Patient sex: M
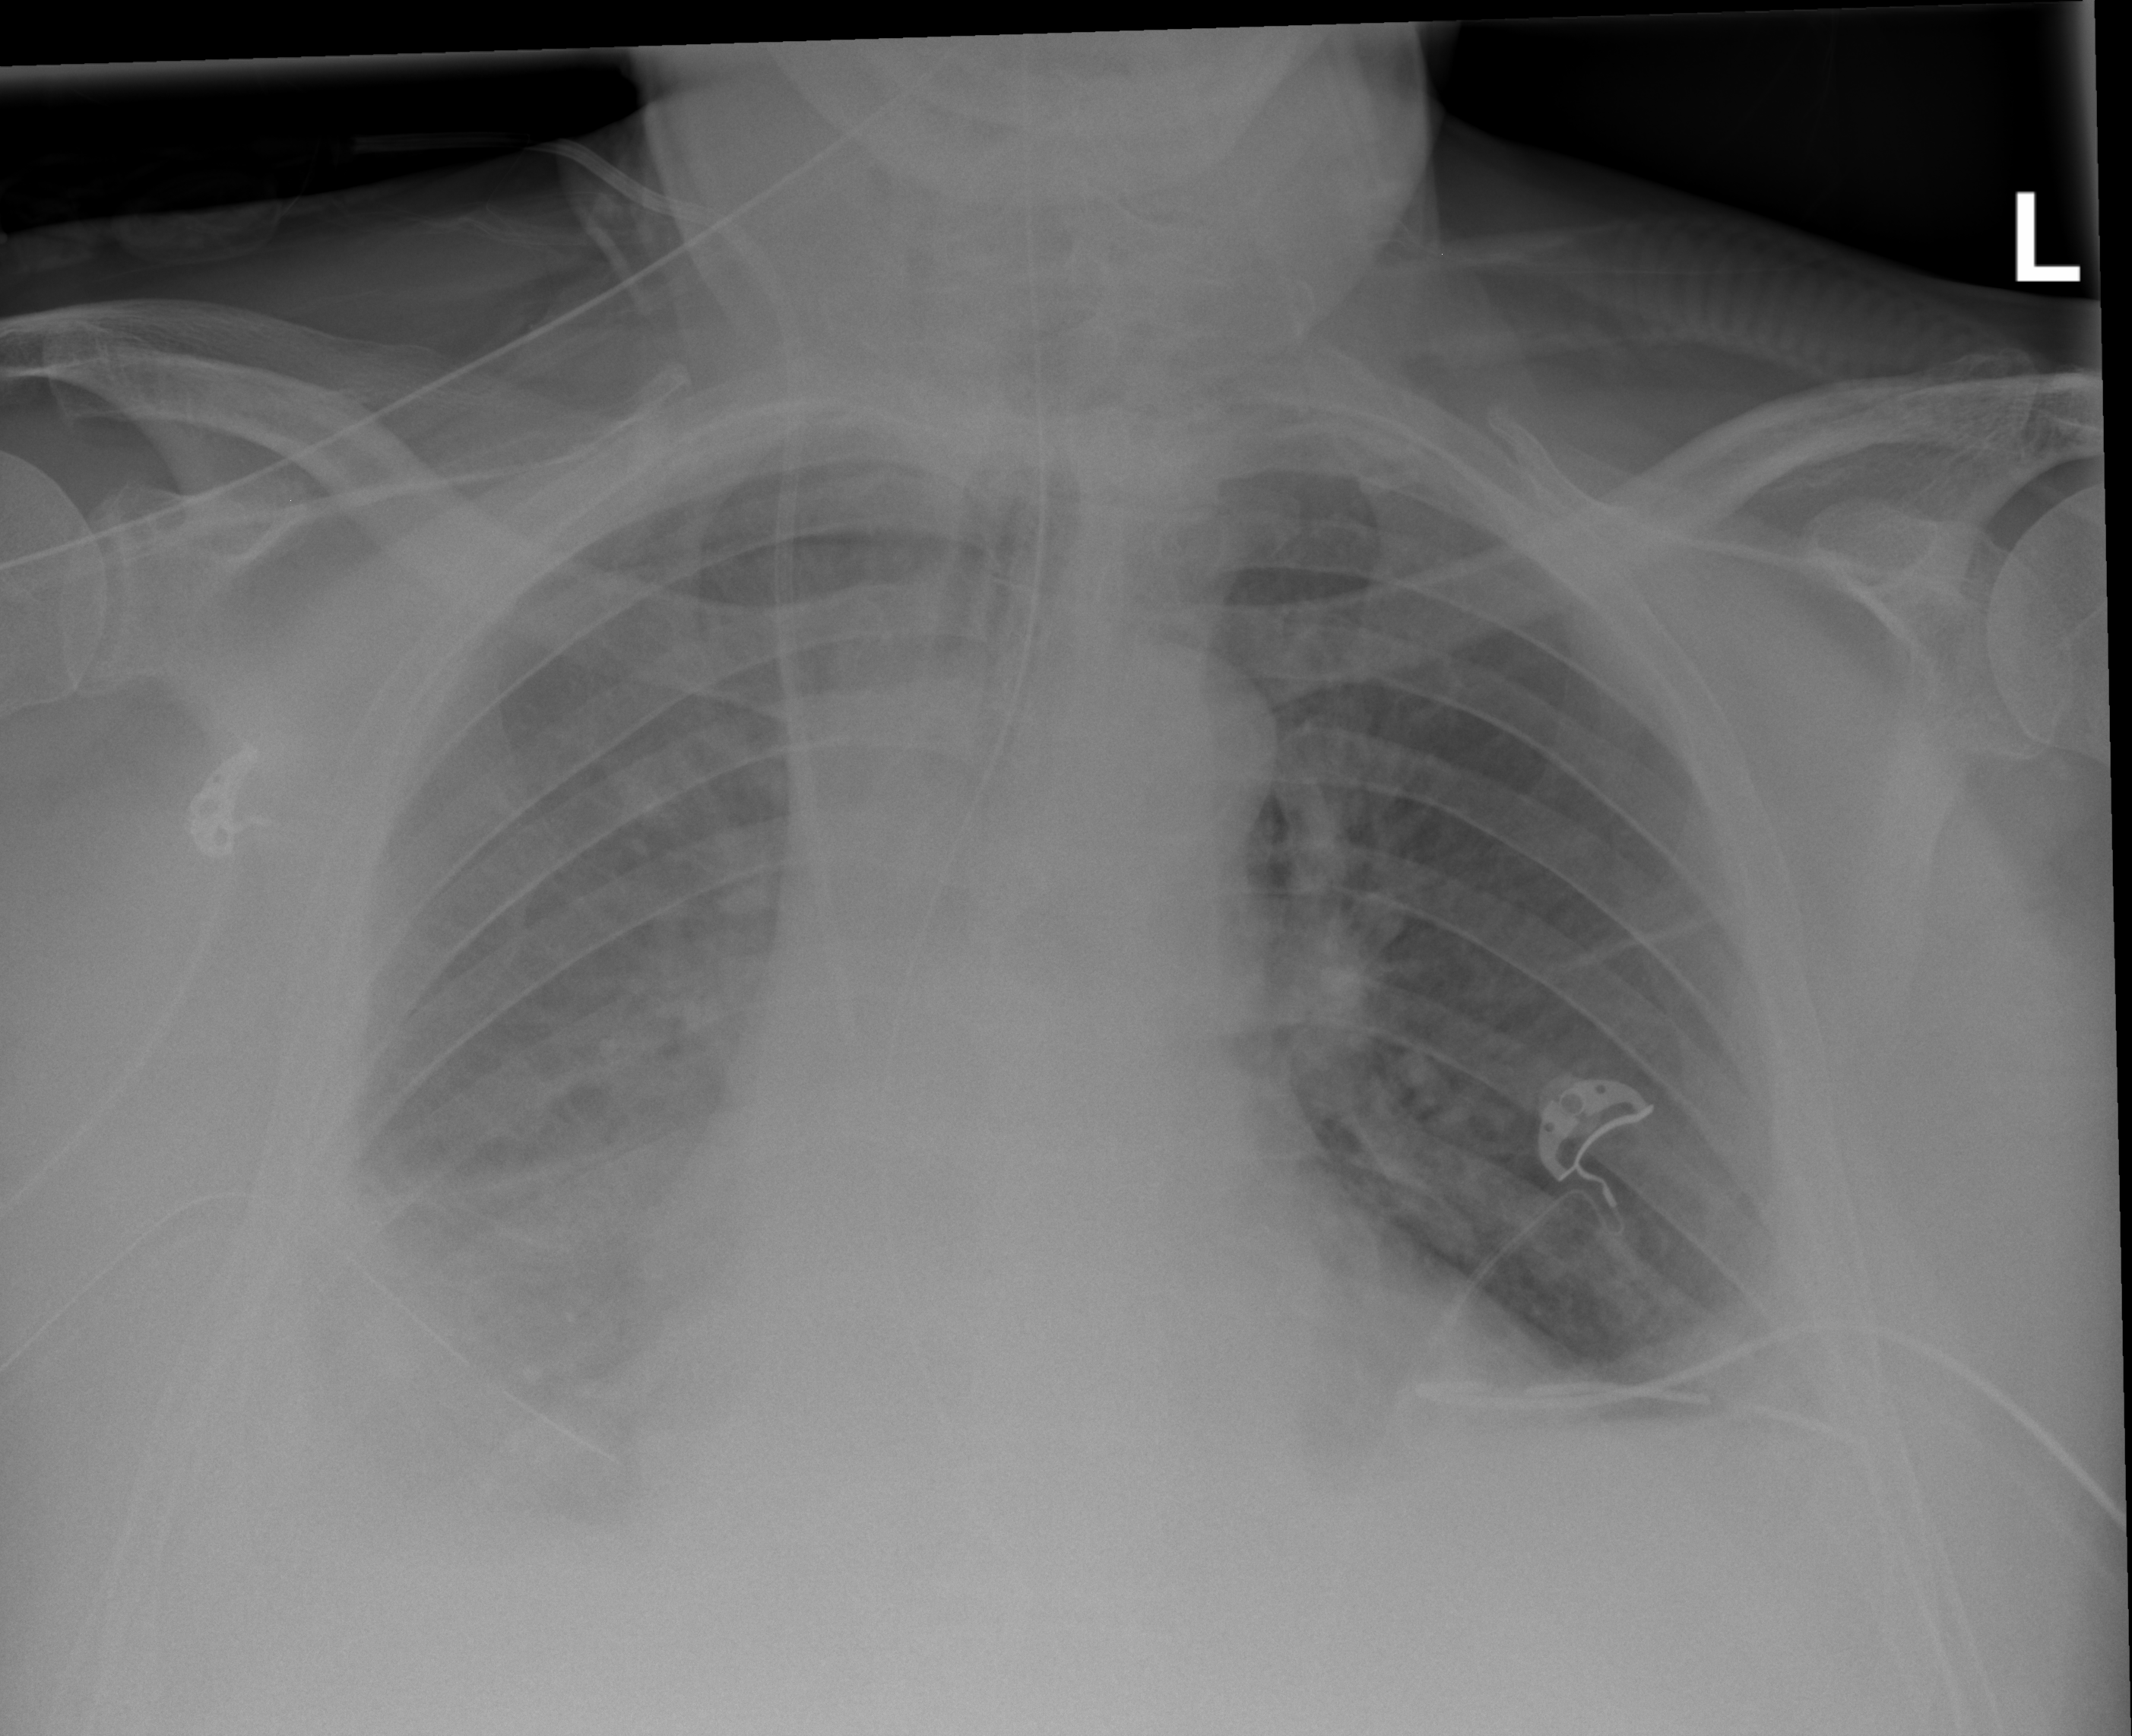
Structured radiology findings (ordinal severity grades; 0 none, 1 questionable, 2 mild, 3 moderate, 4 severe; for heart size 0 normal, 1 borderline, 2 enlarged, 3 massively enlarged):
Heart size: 2
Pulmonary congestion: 1
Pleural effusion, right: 3
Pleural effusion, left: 0
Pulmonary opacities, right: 1
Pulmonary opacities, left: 1
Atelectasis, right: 2
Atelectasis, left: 2